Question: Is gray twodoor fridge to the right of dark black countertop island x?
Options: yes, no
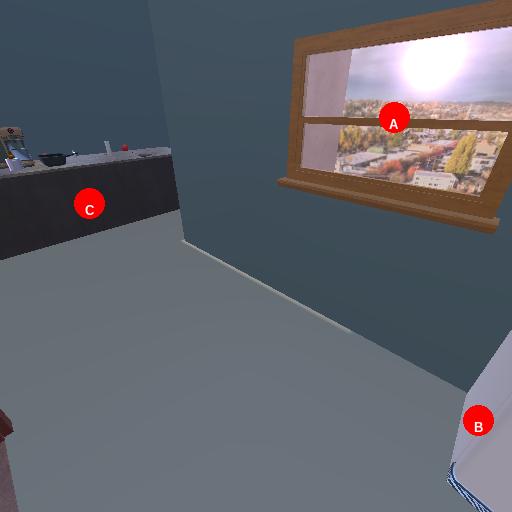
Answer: yes